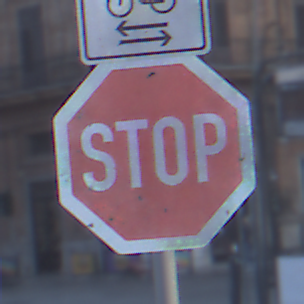
Verkehrszeichen: Stop
Zusatzzeichen oben: RichtungsangabeDurchPfeile9
Umgebung: Outdoor, Urban
Tageszeit: SunriseSunset
Wetter: PartlyCloudy
Licht: Natural
Jahreszeit: NotSpecified
Kontrast: LowContrast